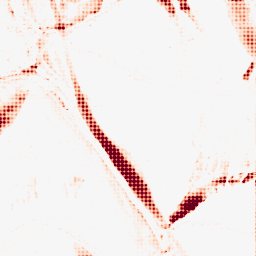
Category: morphological
Decomposition family: morphological_ellipse
Decomposition parameters: operation: opening
width: 5
height: 30
Upsampling method: sinc_blackman
Upsampling parameters: scale: 8
kernel_size: 8
Upsampling scale: 8